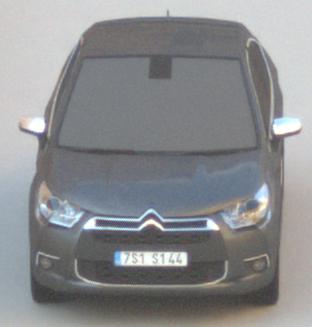
Make: Citroen
Model: DS 4 VTi 120
Detailed model: DS 4
Model produced from: 2011/05
Model produced until: 2015/01
Doors: 5
Color: gray
Road condition: dry road
Daytime: morning or afternoon
Contrast: low contrast